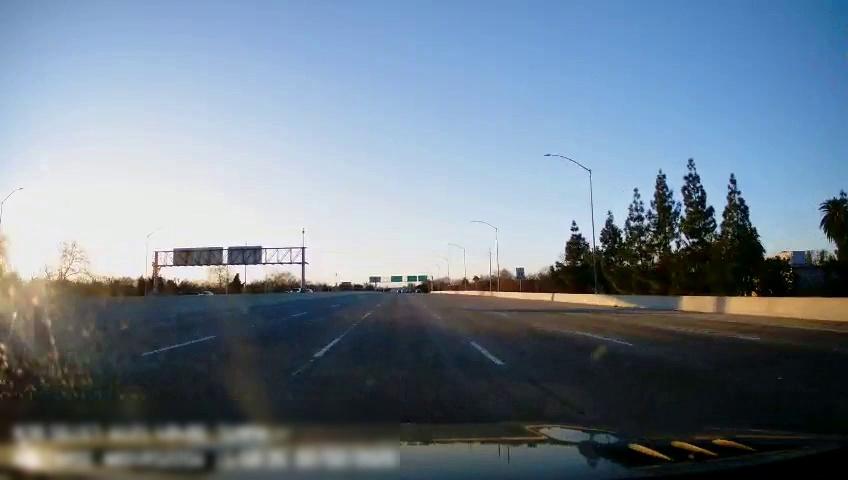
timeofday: Day
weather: Sunny
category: Drivable Space
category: Vehicles | Car
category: Vehicles | Car
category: Lanes | Current Lane
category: Lanes | Current Lane
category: Lanes | Alternate Lane
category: Lanes | Alternate Lane
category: Traffic | Signs
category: Traffic | Signs
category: Traffic | Signs
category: Traffic | Signs